Question: So I have got an application on openshift and I am trying to enable SSL on there. I already have an SSL cert from my previous host which is with Trustwave and seemed to work fine.
So I have setup an alias for 'my-domain.com' and have put a CNAME redirect on the domain provider to openshift and that works fine. Now I was provided a zip file full of different file formats for the cert:
- - - - -
I have got a private key as well in a .pem file, and it seems to all setup fine, using the 'my-domain.com.pem', 'chain.cer' and 'my-private-key.pem'. However if I then go to any of the SSL analysis sites they all say the same, that there is no intermediate cert, and it even seems to think I am not using a trustwave cert, which I most certainly am. I know openshift uses SNI so I am not really to worried about the '*.rhcloud.com' issue, but I am baffled as to why it thinks my cert is not from trustwave (when it is) and why it cannot find intermediates.
Most browsers other than FF dont care about this and work fine showing the padlock, but Firefox shows the invalid SSL screen and warns the user rather than showing the site.
I have tried going to the trustwave site and downloading their intermediate certs 'dvca2.crt' but even trying that still gives same issue.
I am a bit baffled as to why it doesnt work, I have tried the other file types in the zip file such as the 'my-domain.com.cer' but still same thing. So I am out of ideas and wondering if anyone else has had similar issues or knows what could be causing it.

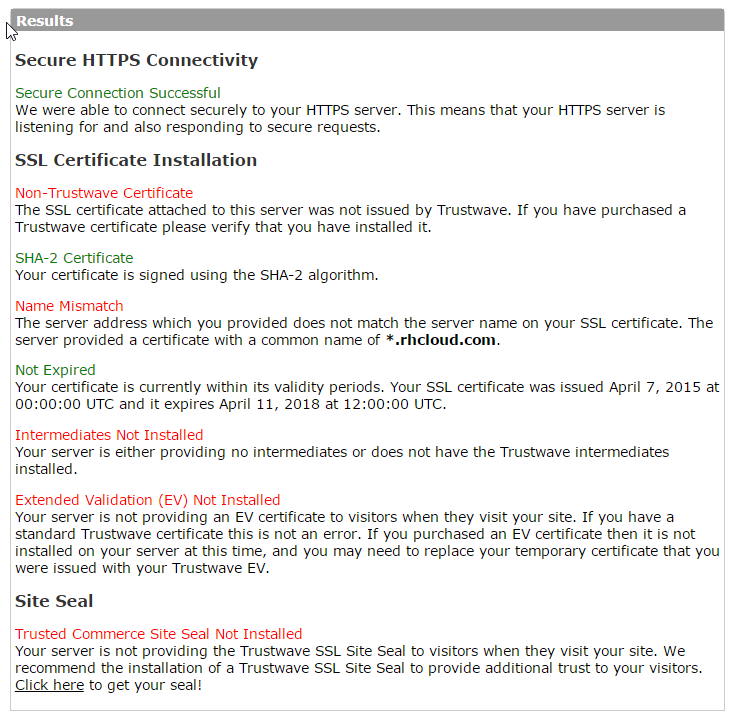
Answer: Ok solve it after lots of searching, and Trustwave still reports it as wrong but all browsers seem to accept it.
So I got the main cert file (I was using 'my-domain.com.pem') copy and paste the contents into a new file (something like 'combined.pem') then open your intermediate file ('chain.cer' for me) and copy and paste this into the end of your combined file, so it should look like:
'''
-- Begin Cert
...
-- End Cert
-- Begin Cert
...
-- End Cert
'''
Then upload this new combined file as your main cert file to openshift, ignore the chain file and add your private key. Should all work now.